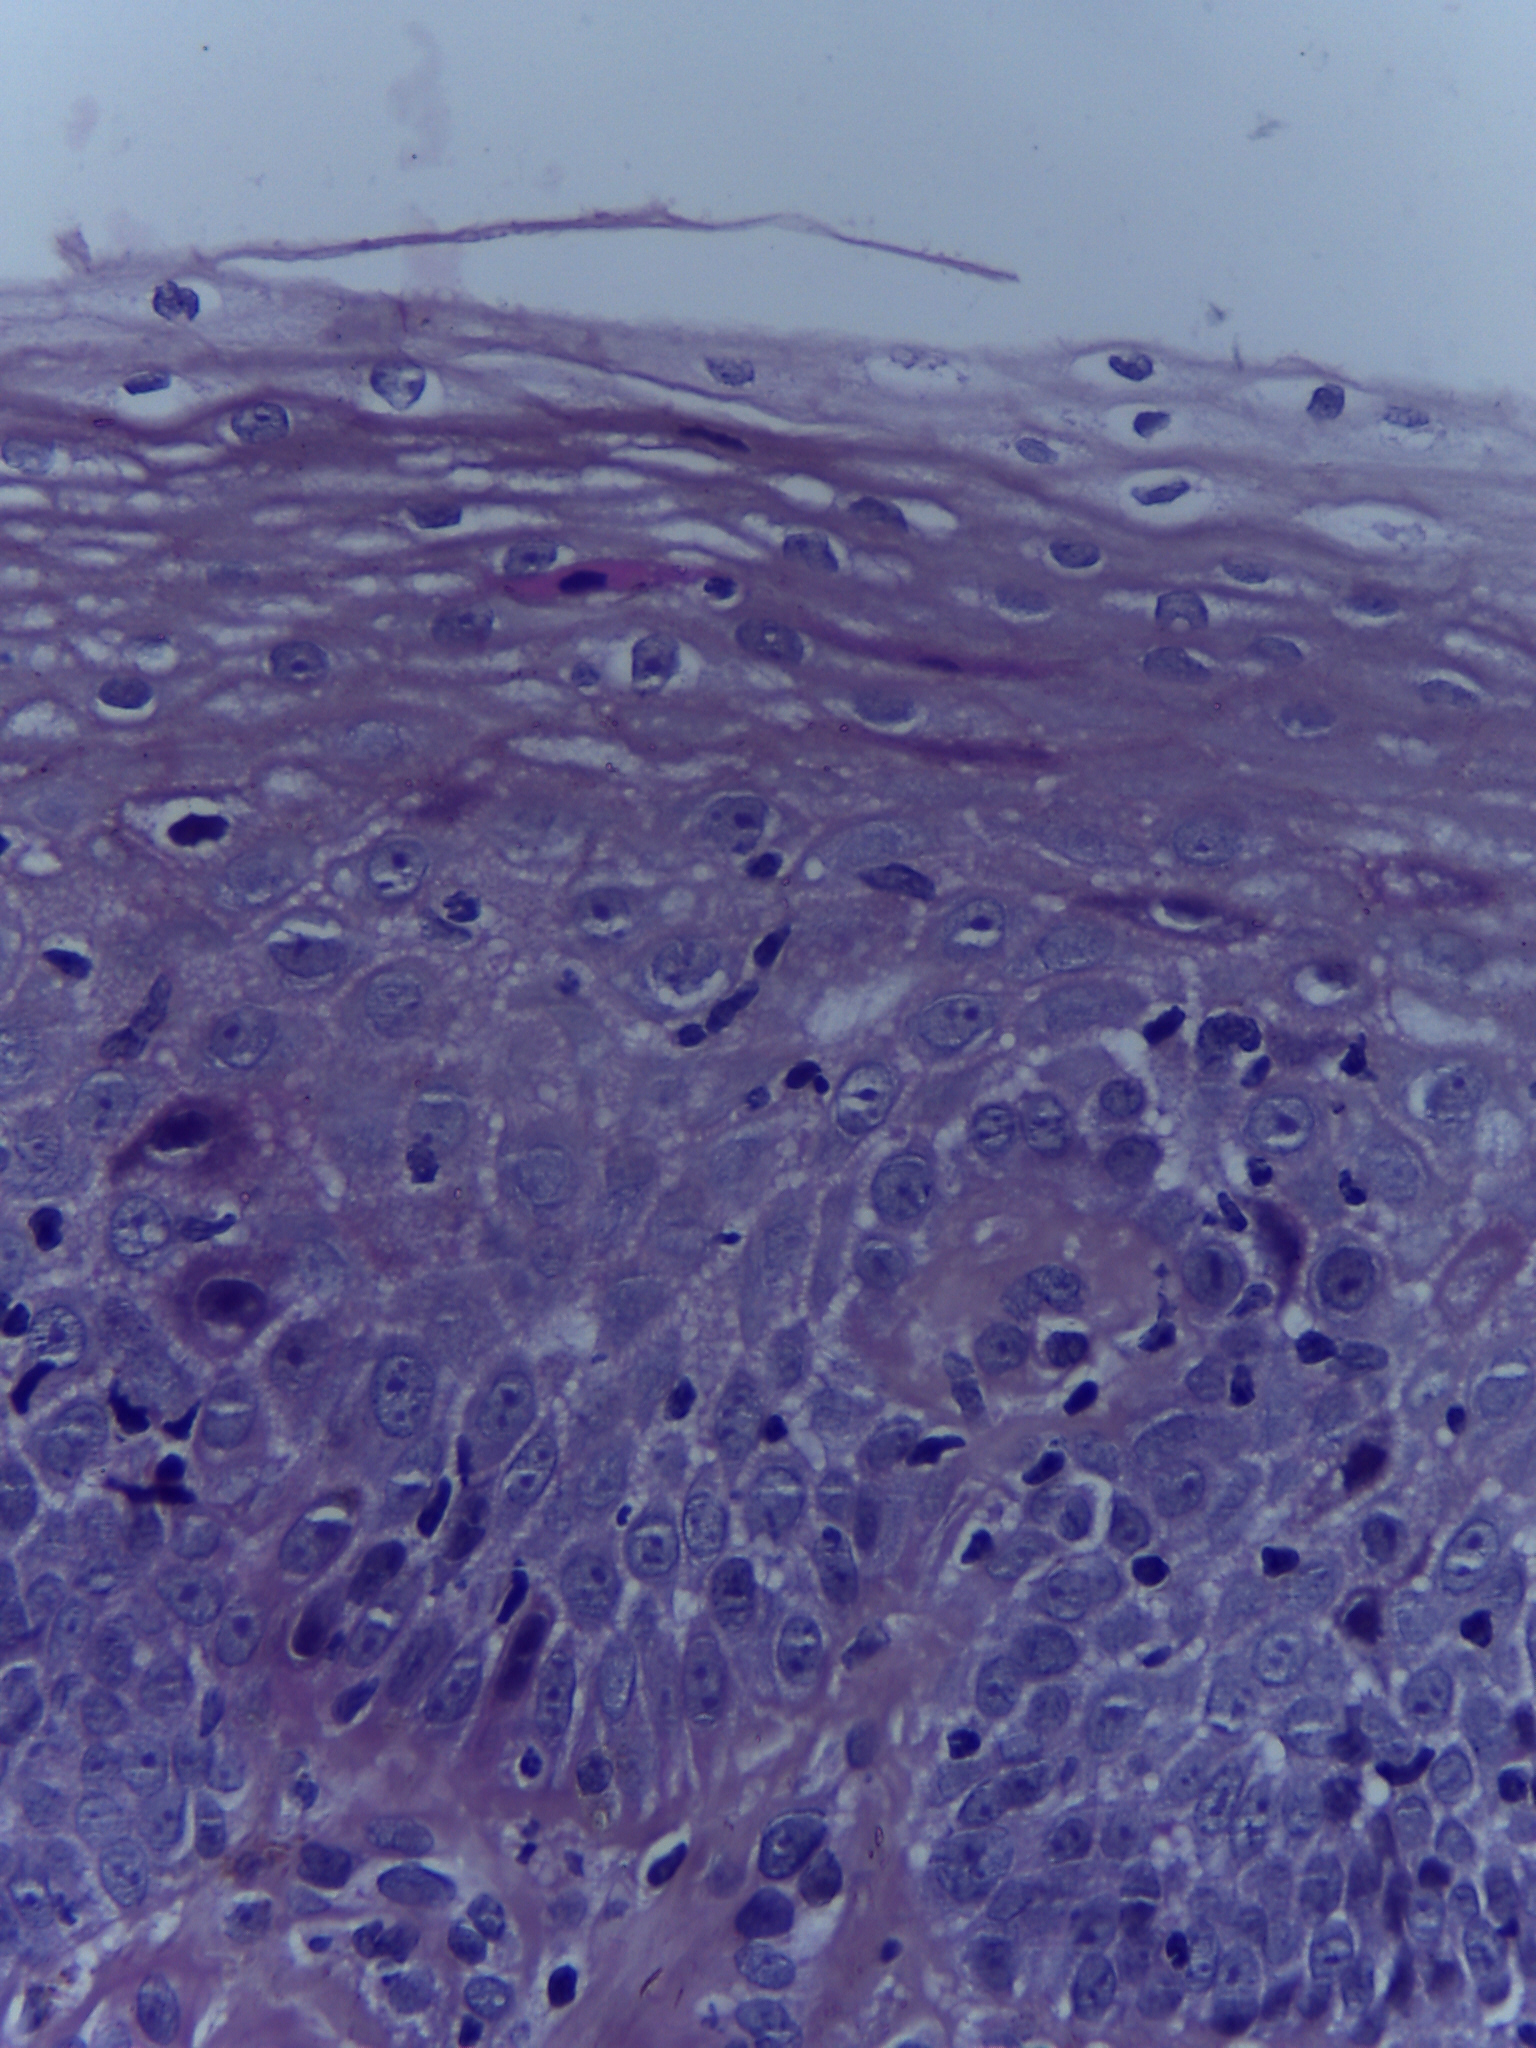
Diagnosis: OSCC